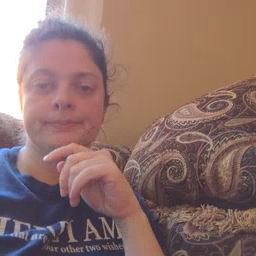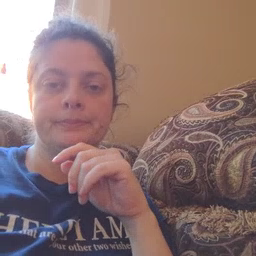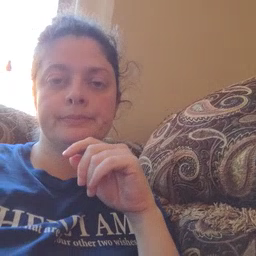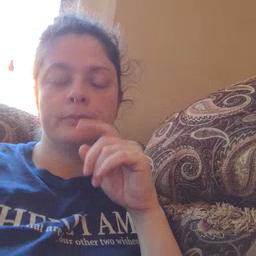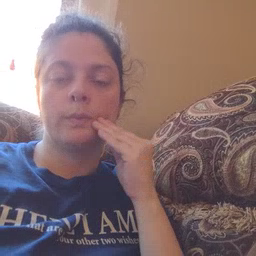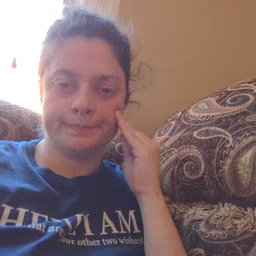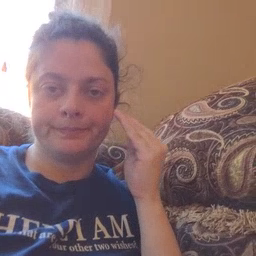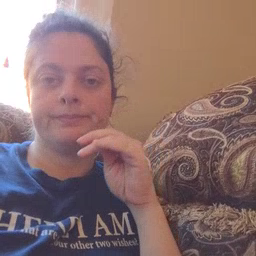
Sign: home